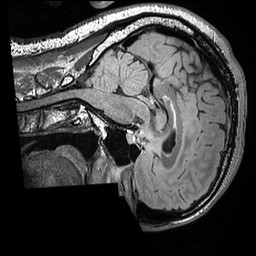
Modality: FLAIR
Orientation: sagittal
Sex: male